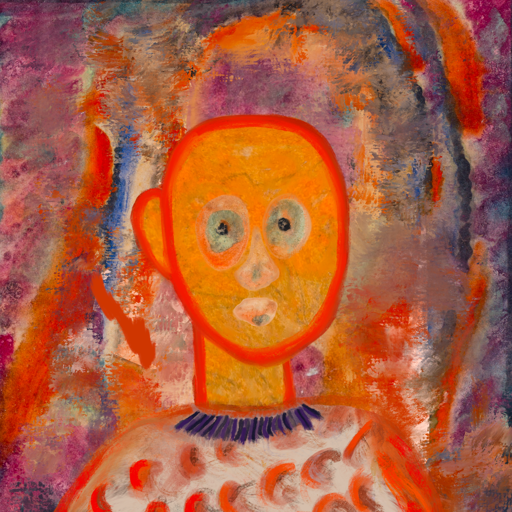
Background: Experience, Head And Neck Front: Sisters, Face Front: Childish, Bust: Rupkatha, Hair Front: Blank, Head Accessory: Blank, Second Necklace: Blank, Necklace: HillGirl, Baby: Blank